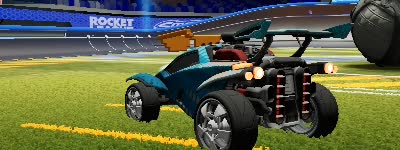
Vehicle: octane